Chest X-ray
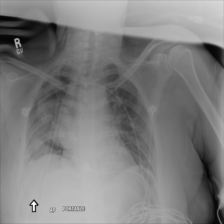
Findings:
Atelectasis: negative
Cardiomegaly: negative
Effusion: negative
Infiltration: negative
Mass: negative
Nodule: positive
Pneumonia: negative
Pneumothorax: negative
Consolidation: negative
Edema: negative
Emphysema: positive
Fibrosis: negative
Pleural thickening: negative
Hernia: negative